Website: walmart
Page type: review-order
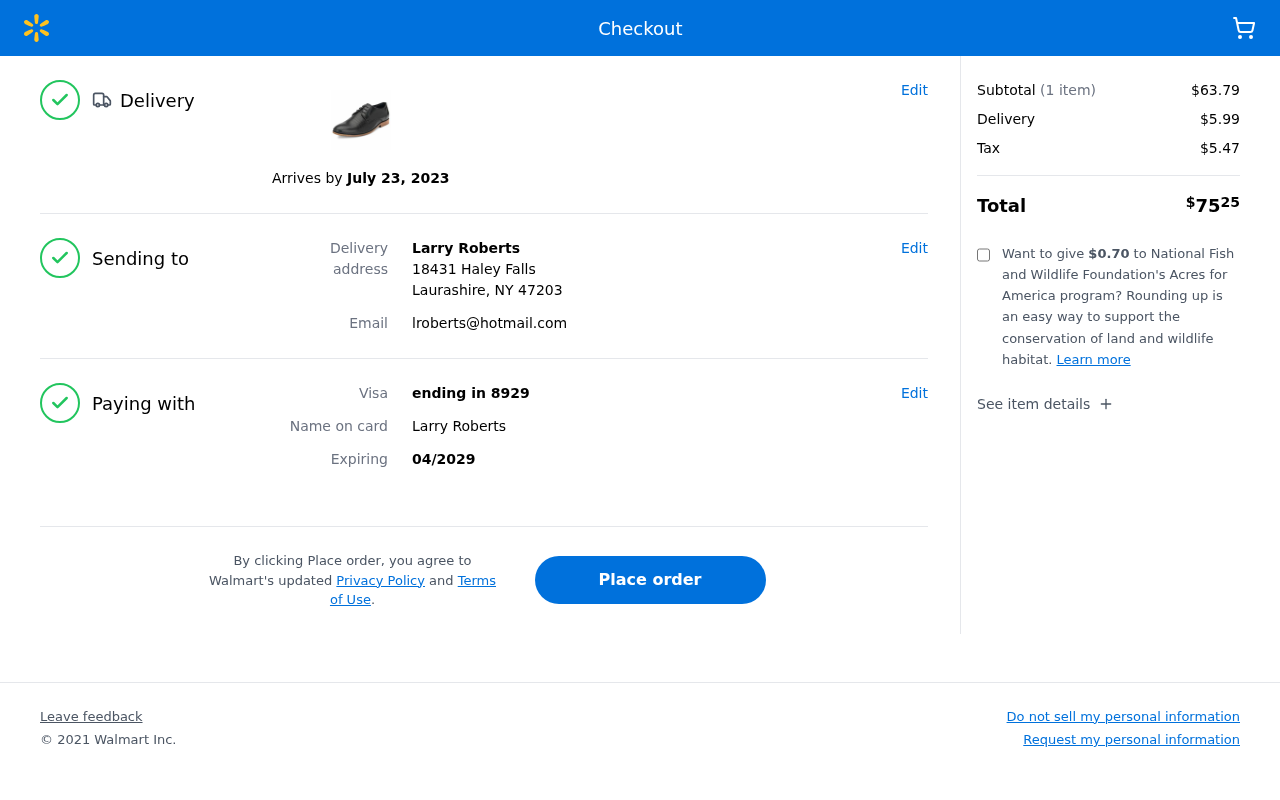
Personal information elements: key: PII_CARD_LAST4
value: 8929
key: PII_CARD_NAME
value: Larry Roberts
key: PII_CARD_TYPE
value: Visa
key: PII_CITY_STATE_ZIP
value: Laurashire, NY 47203
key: PII_EMAIL
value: lroberts@hotmail.com
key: PII_FULLNAME
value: Larry Roberts
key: PII_STREET
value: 18431 Haley Falls
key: PII_FIRSTNAME
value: Larry
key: PII_LASTNAME
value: Roberts
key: PII_FULLNAME2
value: Larry Roberts
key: PII_FULLNAME3
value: Larry Roberts
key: PII_FIRSTNAME2
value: Larry
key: PII_FIRSTNAME3
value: Larry
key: PII_LASTNAME2
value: Roberts
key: PII_LASTNAME3
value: Roberts
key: PII_FIRSTNAME_DERIVED
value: Larry
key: PII_LASTNAME_DERIVED
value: Roberts
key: PII_FULLNAME_DERIVED
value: Larry Roberts
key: PII_NAME_FULL_DERIVED
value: Larry Roberts
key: PII_CARD_EXPIRY
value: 04/2029
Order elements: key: ORDER_DELIVERY_DATE
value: July 23, 2023
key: ORDER_NUM_ITEMS
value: (1 item)
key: ORDER_SUBTOTAL
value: $63.79
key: ORDER_SHIPPING_COST
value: $5.99
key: ORDER_TAX
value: $5.47
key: ORDER_TOTAL
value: $7525
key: ORDER_DONATION
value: $0.70